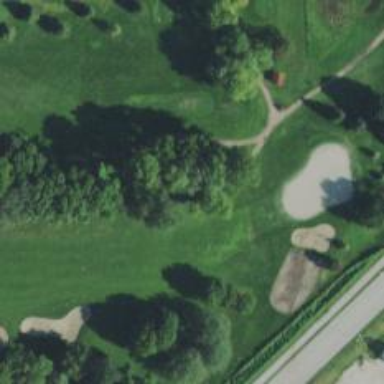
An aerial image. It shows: High-quality path for golf carts on grade 1 tracktype.